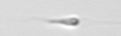
Label: flagellate_morphotype3